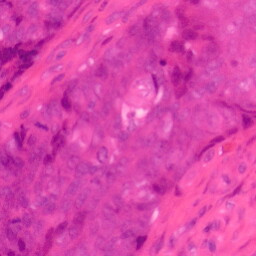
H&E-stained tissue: Colon